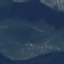
Land use / land cover class: HerbaceousVegetation